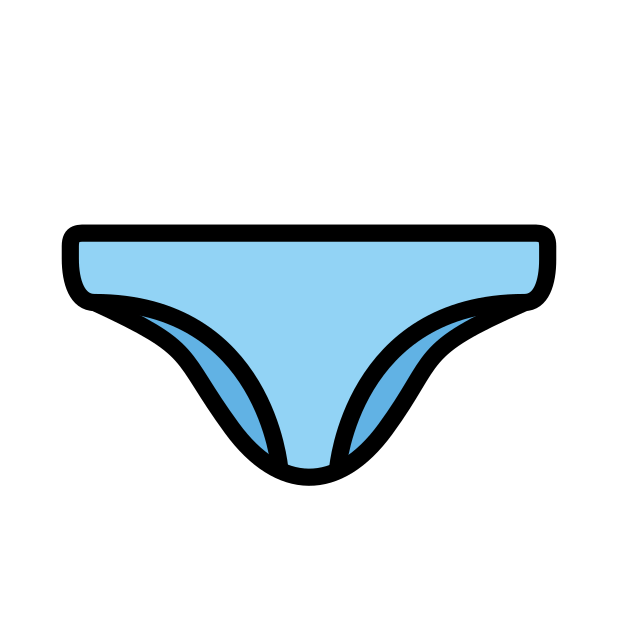
briefs